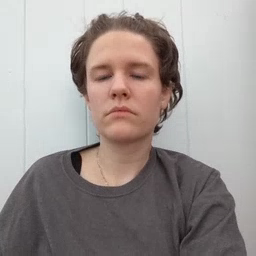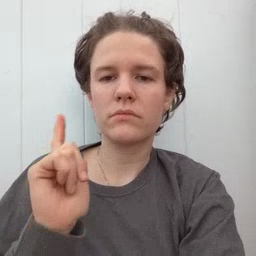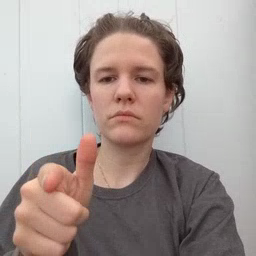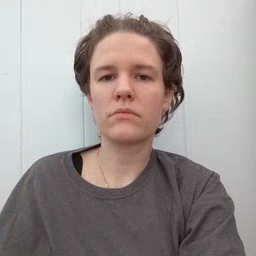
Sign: later